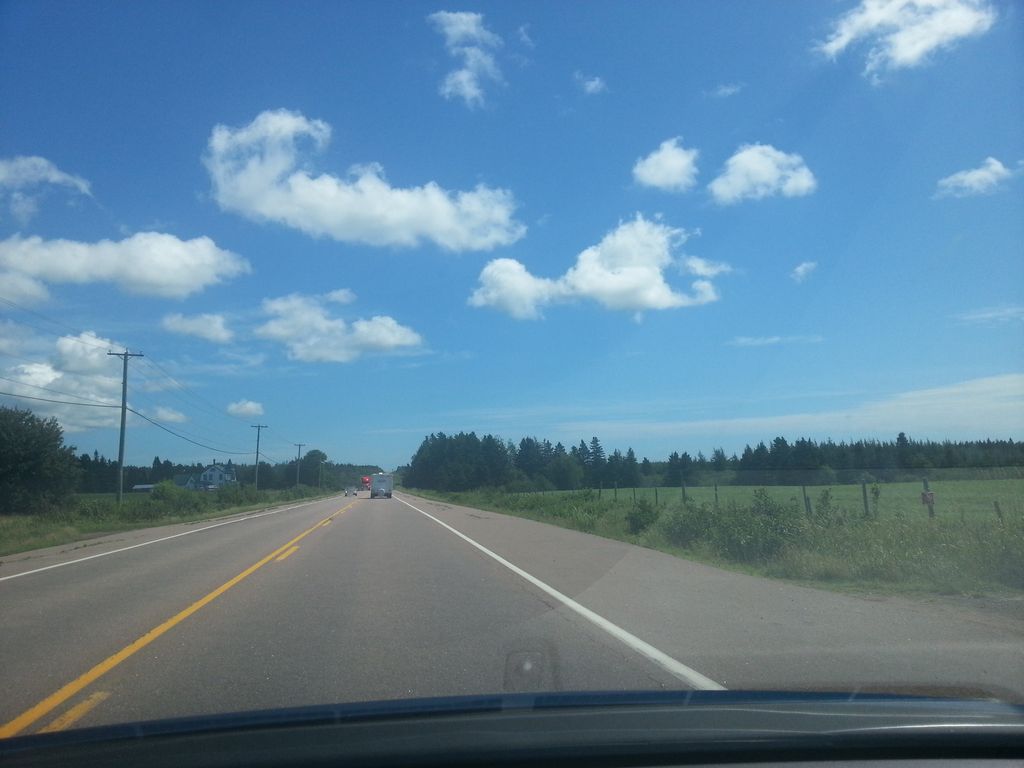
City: charlottetown